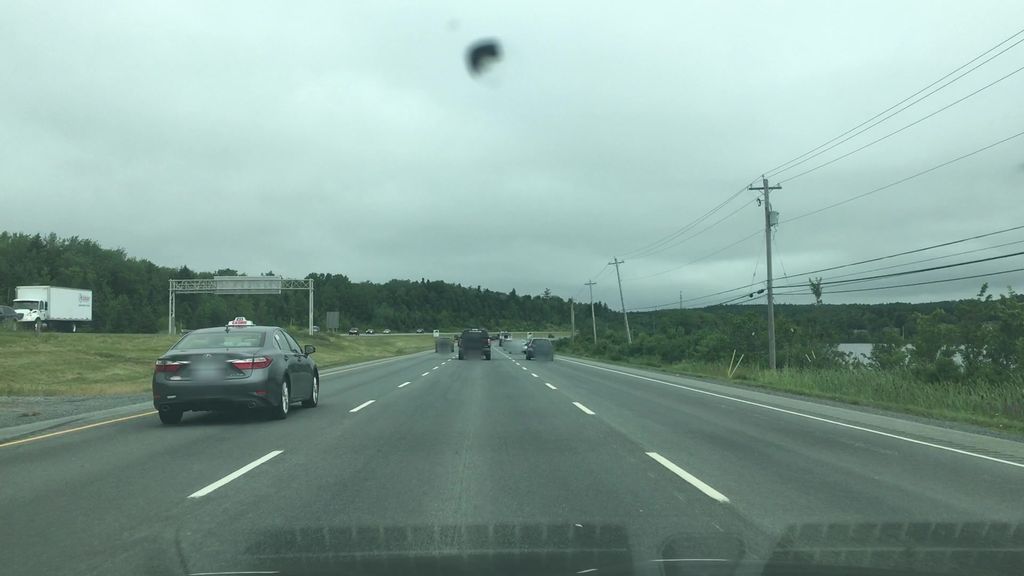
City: halifax